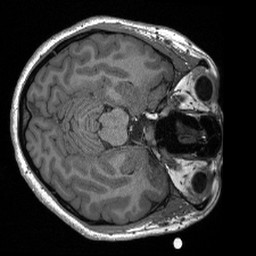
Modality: T1w
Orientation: axial
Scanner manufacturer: siemens
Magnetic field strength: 3 T
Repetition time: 2.4 s
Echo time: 0.00213 s